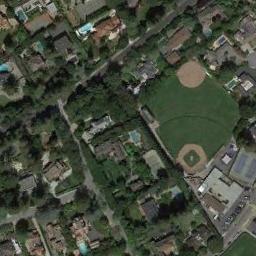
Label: baseball_diamond